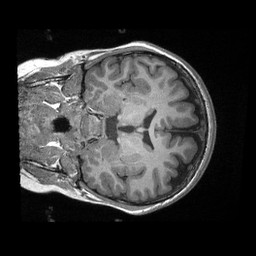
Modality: T1w
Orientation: coronal
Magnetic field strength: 3 T